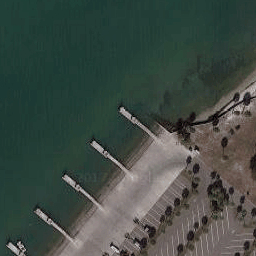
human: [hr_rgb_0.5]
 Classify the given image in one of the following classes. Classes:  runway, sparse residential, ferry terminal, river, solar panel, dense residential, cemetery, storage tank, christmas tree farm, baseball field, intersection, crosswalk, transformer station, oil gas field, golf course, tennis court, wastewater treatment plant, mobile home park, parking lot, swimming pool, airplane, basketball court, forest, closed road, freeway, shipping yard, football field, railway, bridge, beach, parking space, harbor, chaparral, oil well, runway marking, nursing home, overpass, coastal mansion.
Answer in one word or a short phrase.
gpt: ferry terminal